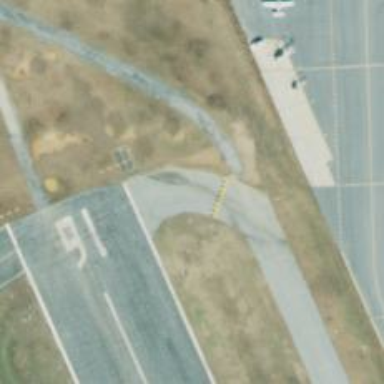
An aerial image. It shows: Image of taxiway at airport.